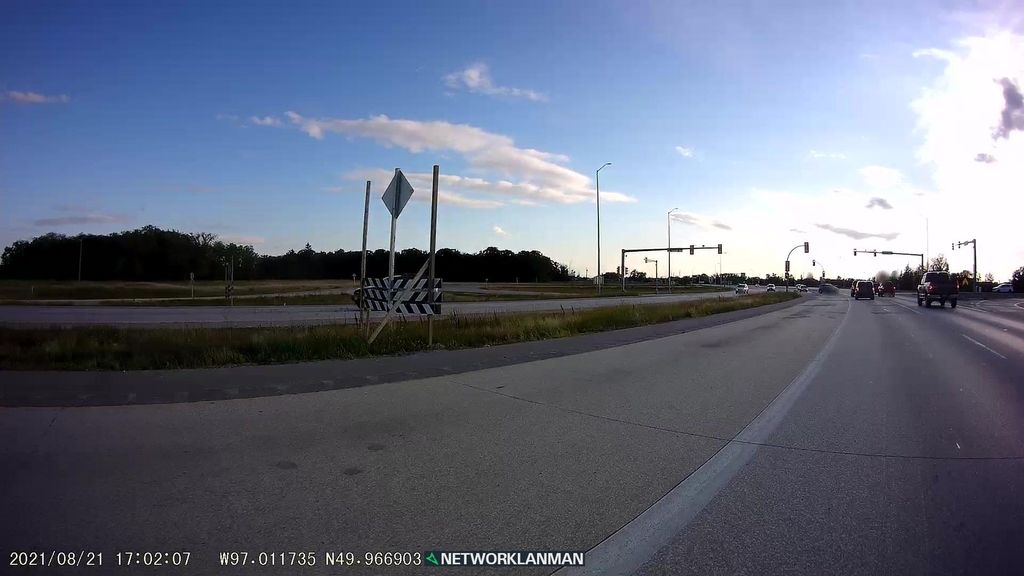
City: winnipeg